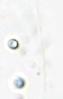
Label: Phaeocystis